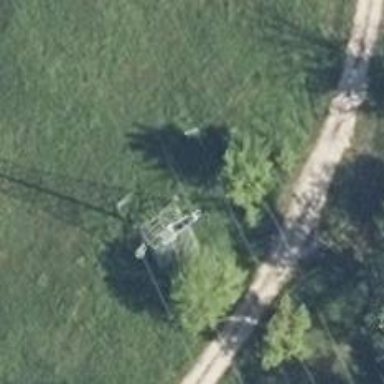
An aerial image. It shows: Power tower.